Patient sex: M
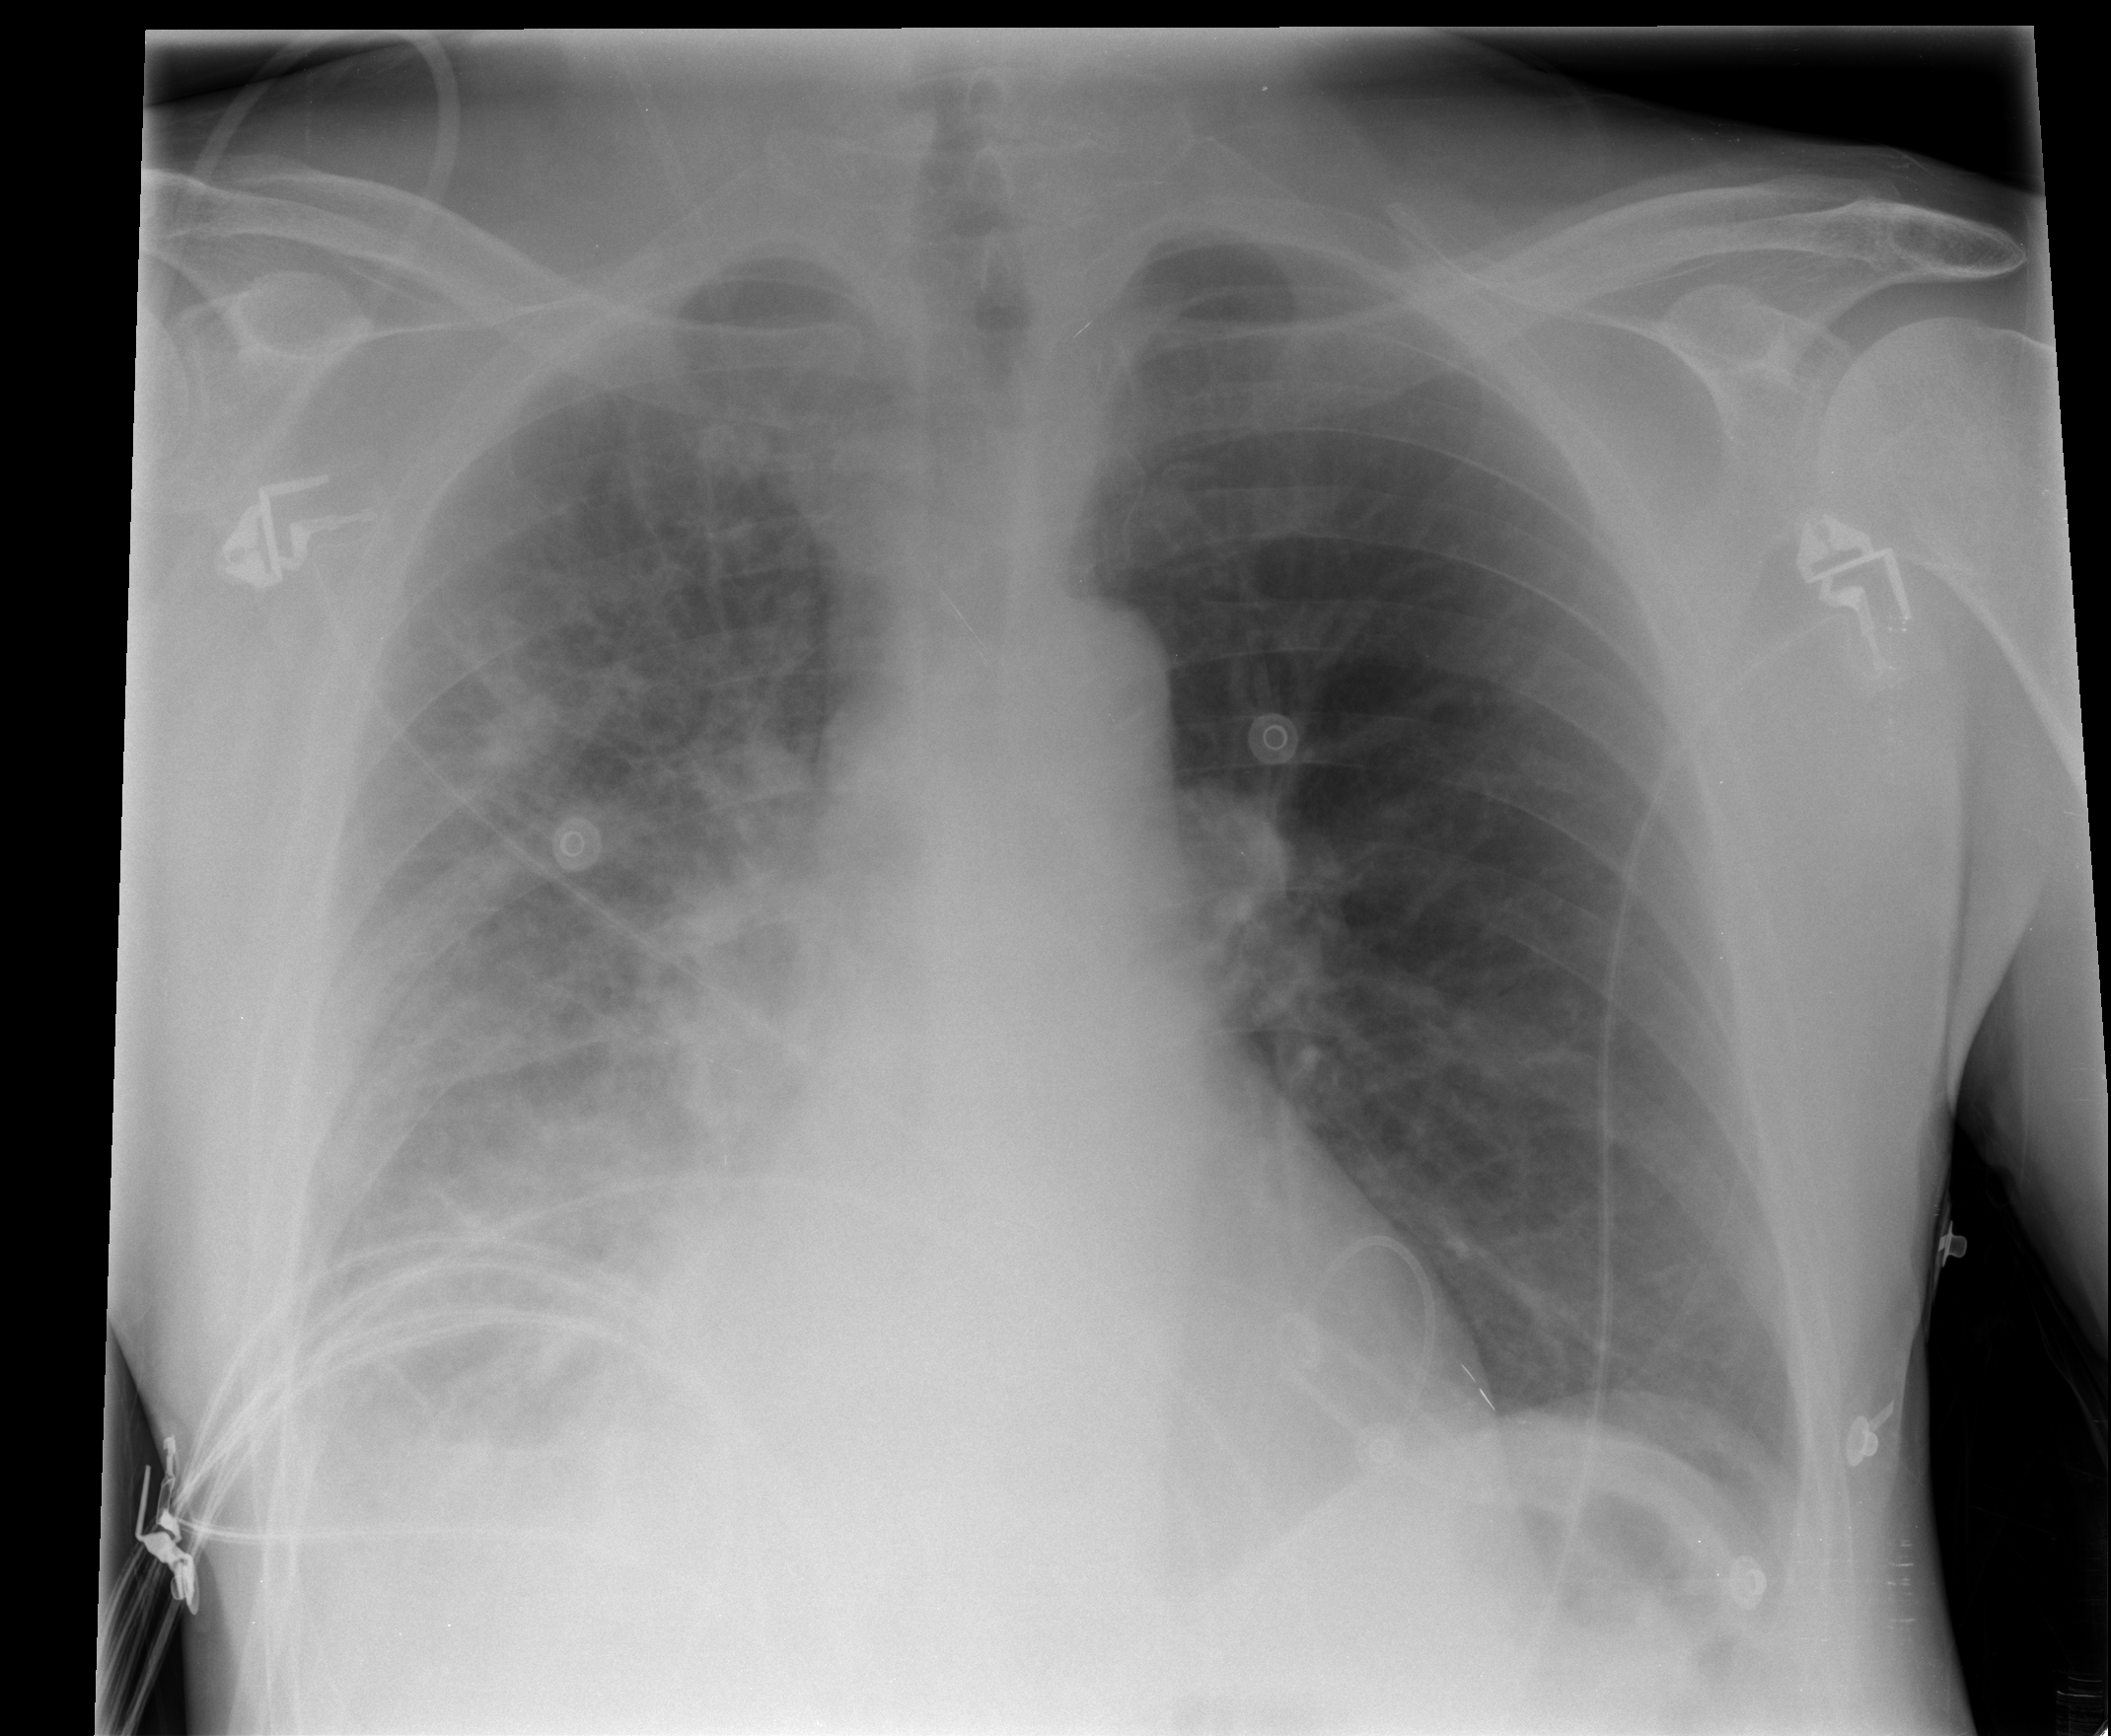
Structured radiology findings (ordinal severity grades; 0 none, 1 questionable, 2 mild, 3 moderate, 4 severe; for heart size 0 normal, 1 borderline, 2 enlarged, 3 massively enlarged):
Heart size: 0
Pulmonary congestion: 0
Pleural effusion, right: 3
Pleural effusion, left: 0
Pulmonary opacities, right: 3
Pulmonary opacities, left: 0
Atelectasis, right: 2
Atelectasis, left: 0